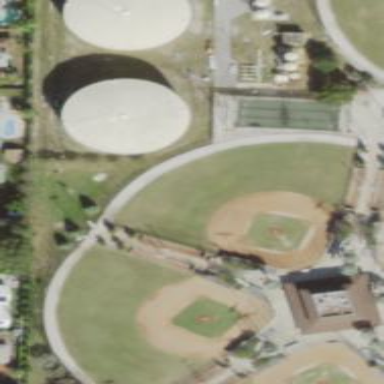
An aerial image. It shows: Baseball pitch for leisure land.